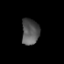
Tissue: prostate
Cell type: T cells
Senescence score: 0.3184
Nuclear area (px): 449
Mean DAPI intensity: 85.875